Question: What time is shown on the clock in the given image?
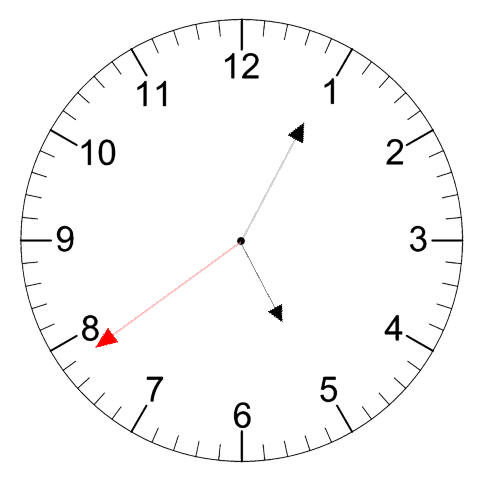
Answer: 05:04:39